Aerial crown-view tile of a tropical tree (Barro Colorado Island, Panama), acquired 20240716:
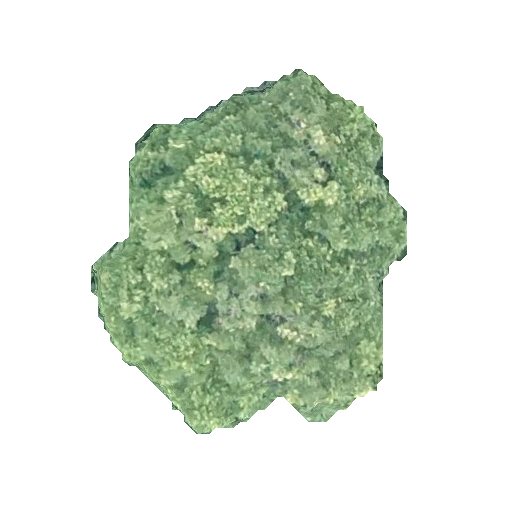
Species: Dipteryx oleifera
GBIF accepted scientific name: Dipteryx oleifera
Crown area: 126.814 m²